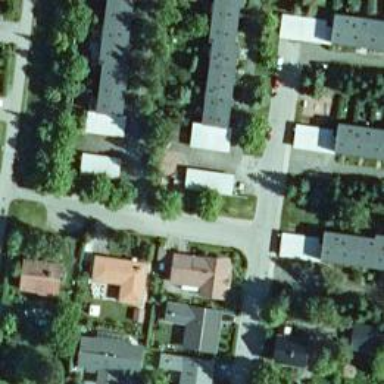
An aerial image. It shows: Driveway.